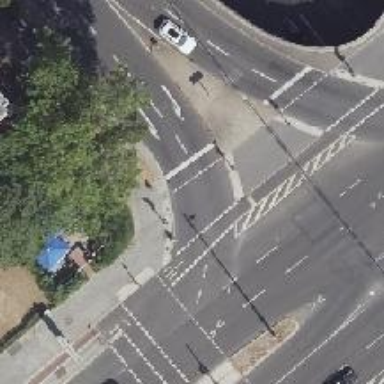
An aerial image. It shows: Footway that serves as traffic island.